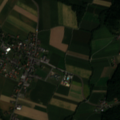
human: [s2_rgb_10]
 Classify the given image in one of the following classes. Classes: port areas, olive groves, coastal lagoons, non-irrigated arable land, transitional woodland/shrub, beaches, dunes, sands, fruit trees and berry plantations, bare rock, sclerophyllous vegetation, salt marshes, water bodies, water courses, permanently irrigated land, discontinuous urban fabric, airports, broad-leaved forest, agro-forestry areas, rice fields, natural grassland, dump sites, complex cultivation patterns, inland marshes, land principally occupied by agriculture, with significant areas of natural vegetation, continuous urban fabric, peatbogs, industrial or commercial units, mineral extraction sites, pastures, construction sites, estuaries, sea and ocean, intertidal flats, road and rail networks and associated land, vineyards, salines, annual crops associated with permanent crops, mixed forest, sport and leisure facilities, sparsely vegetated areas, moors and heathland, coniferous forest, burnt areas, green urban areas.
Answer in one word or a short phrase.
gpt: discontinuous urban fabric, non-irrigated arable land, complex cultivation patterns, mixed forest